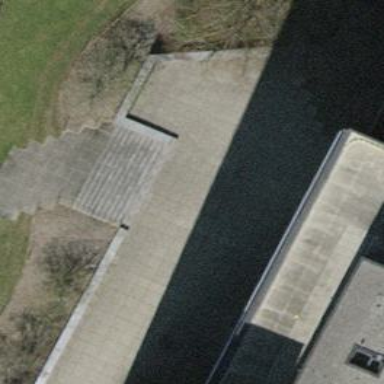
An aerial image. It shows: Road with steps.